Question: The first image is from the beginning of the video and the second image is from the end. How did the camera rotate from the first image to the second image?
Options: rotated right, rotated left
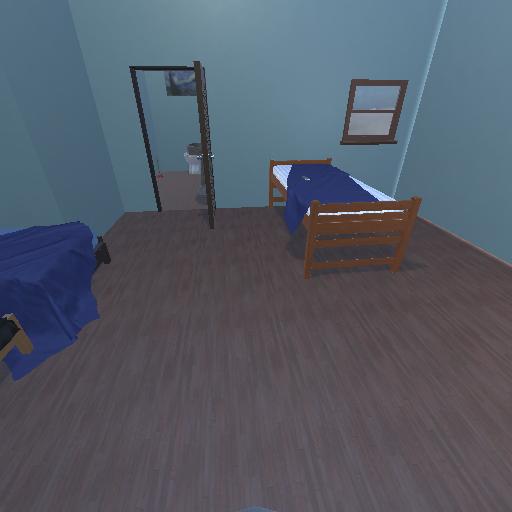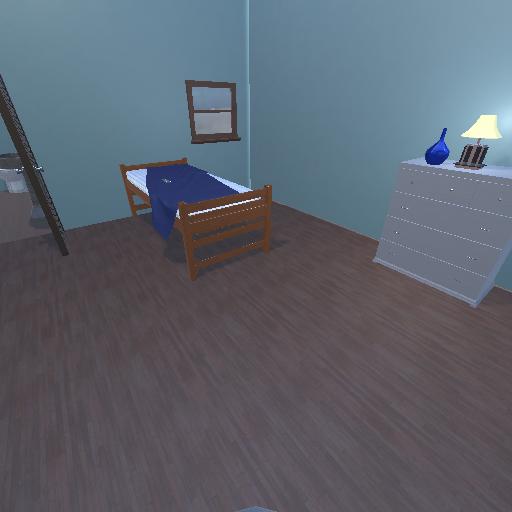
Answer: rotated right